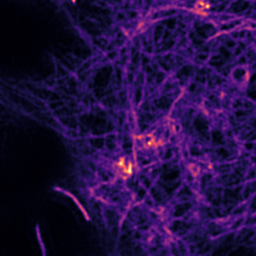
Label: Super-resolution F-actin image